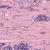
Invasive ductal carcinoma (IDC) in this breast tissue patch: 1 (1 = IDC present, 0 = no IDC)